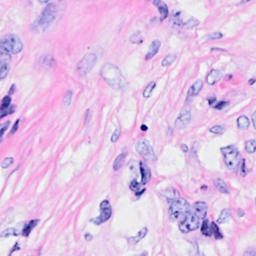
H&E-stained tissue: Breast